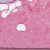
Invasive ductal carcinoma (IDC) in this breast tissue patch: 0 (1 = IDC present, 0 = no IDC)